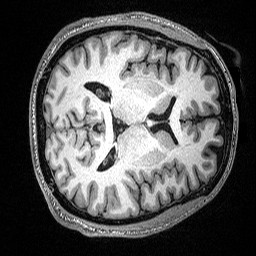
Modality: T1w
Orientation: axial
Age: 31
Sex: male
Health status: ill
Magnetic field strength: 3 T
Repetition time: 2.53 s
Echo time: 0.00331 s